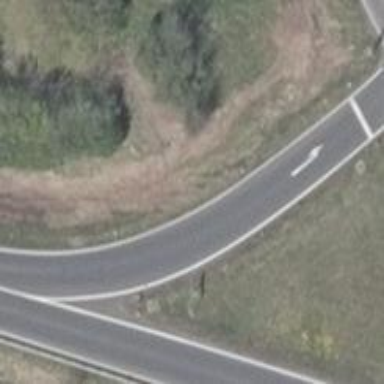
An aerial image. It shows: Motorway trunk link.